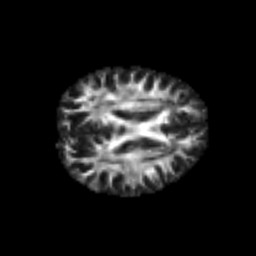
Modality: FA
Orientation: axial
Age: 25
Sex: male
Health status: healthy